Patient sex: M
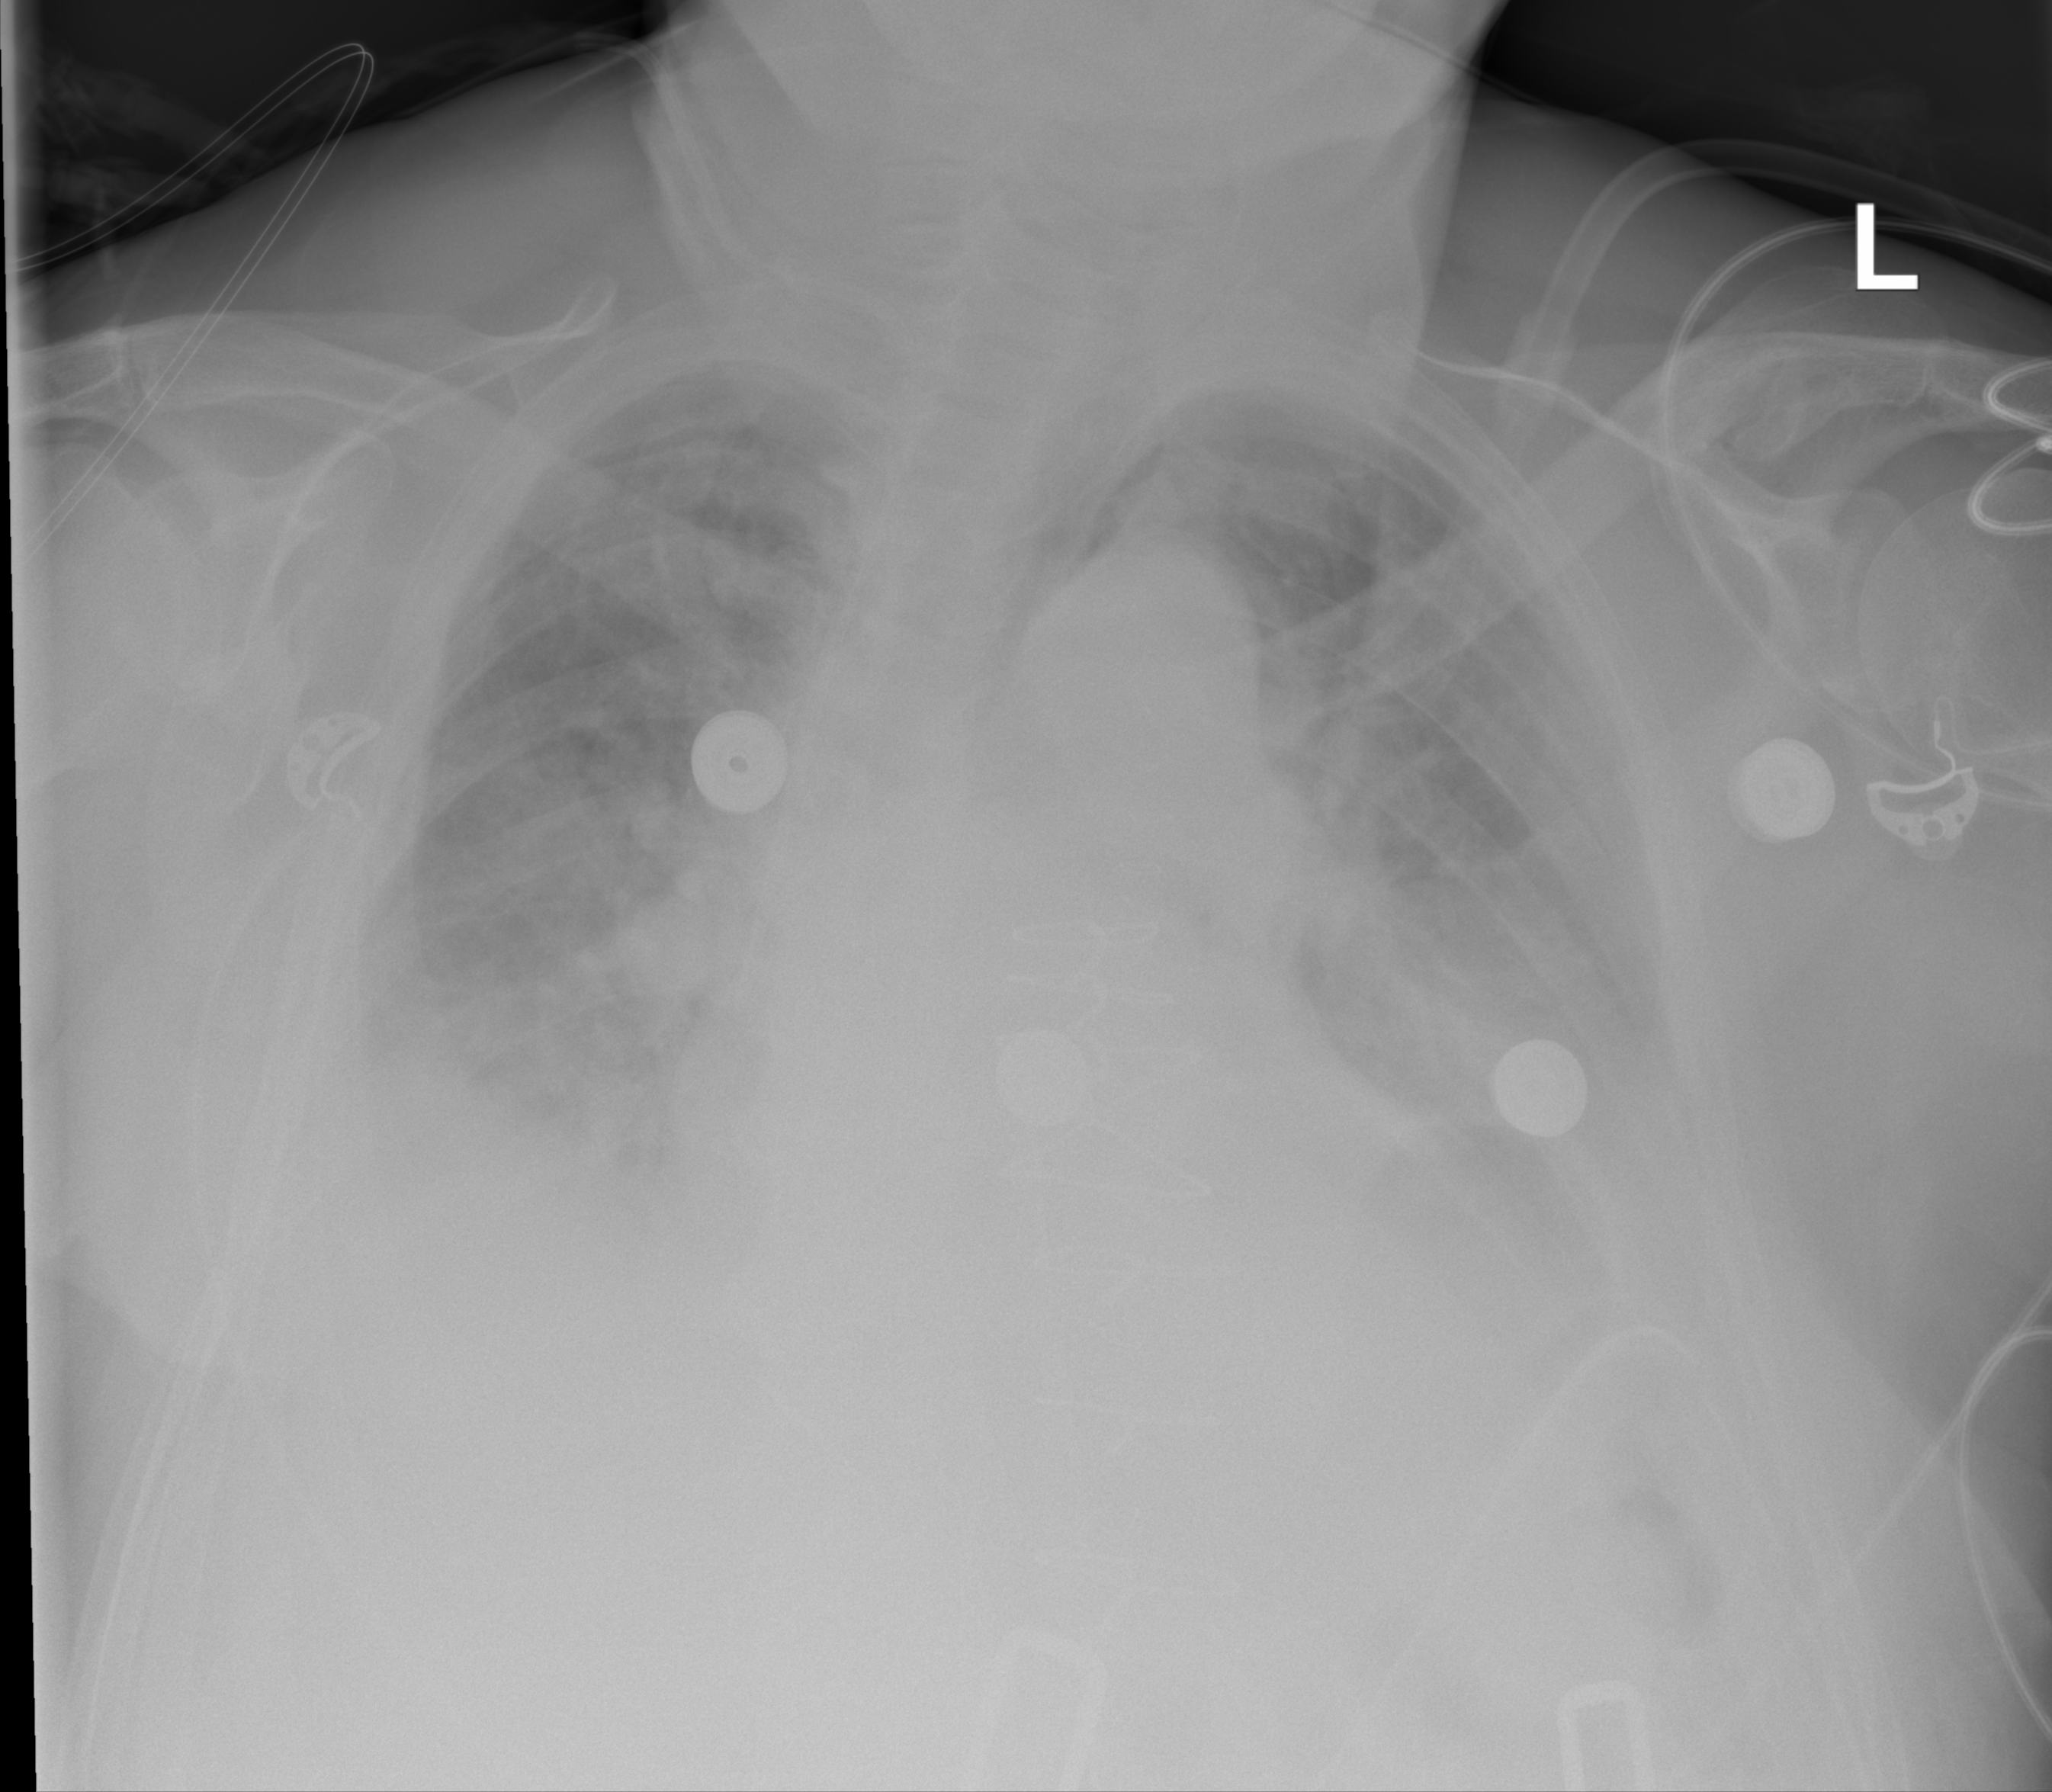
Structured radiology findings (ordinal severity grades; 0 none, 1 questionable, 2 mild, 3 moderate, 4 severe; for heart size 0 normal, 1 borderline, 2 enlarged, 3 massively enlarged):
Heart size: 2
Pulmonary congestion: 2
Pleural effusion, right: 2
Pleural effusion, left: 2
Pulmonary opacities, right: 2
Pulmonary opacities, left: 3
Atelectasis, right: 2
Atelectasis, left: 2